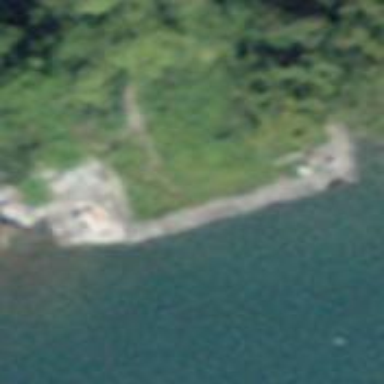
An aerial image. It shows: Man-made pier.